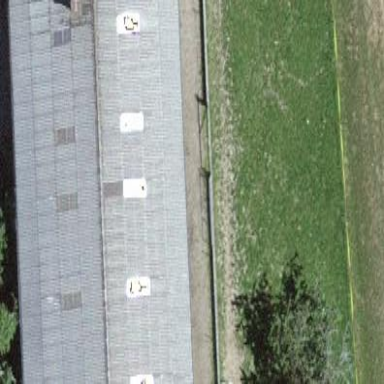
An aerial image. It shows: Barn.